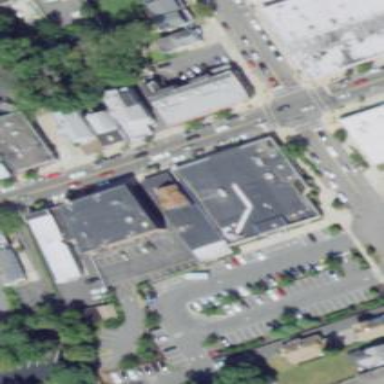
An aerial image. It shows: Pharmacy building providing healthcare services.